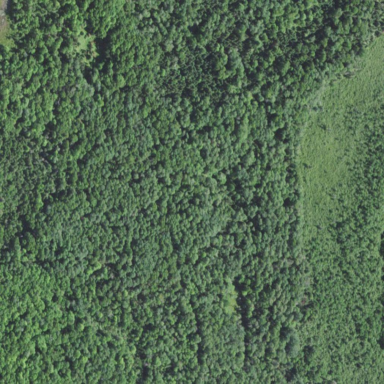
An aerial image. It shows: Clearcut area with scrub vegetation.